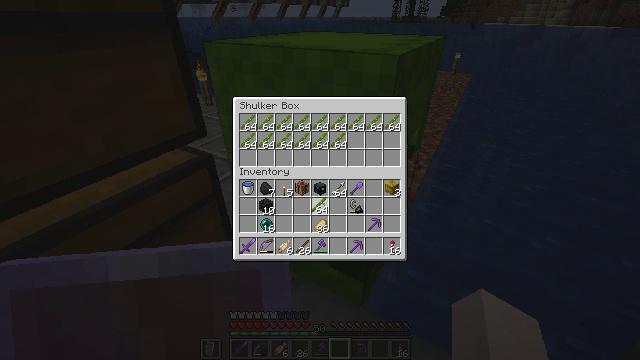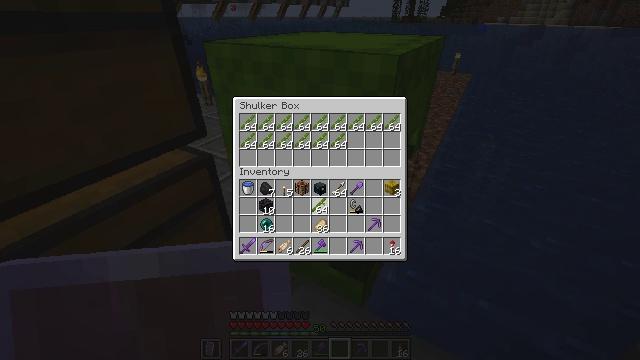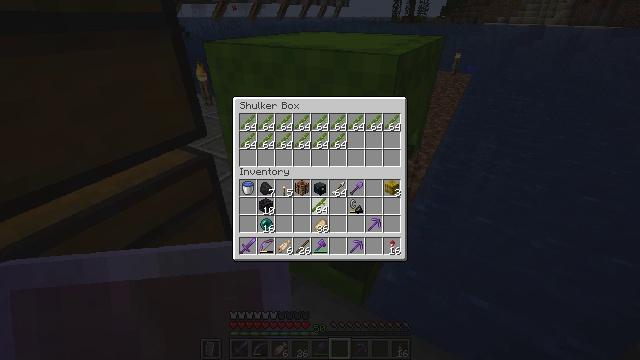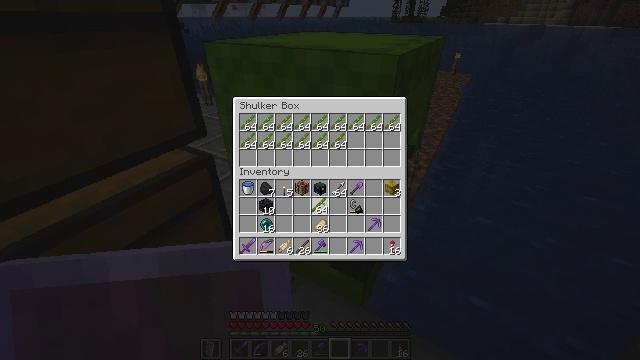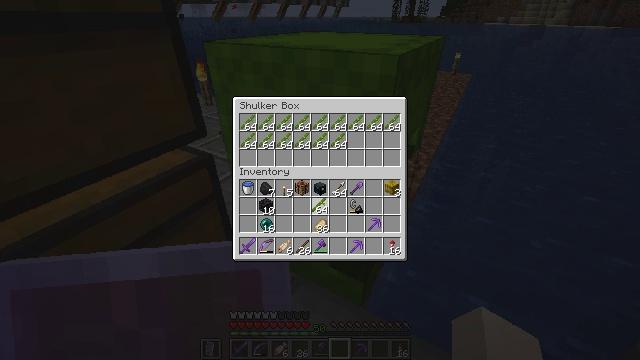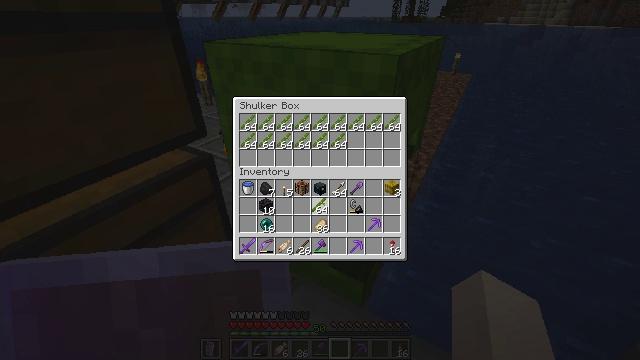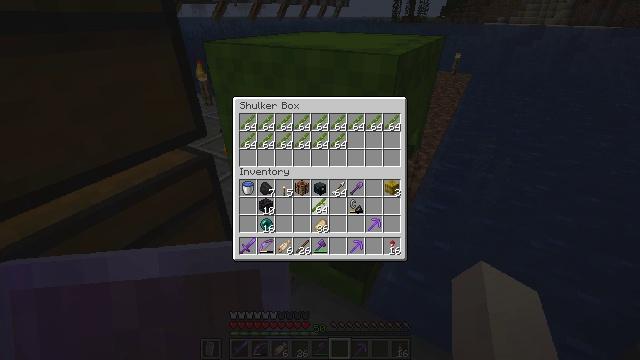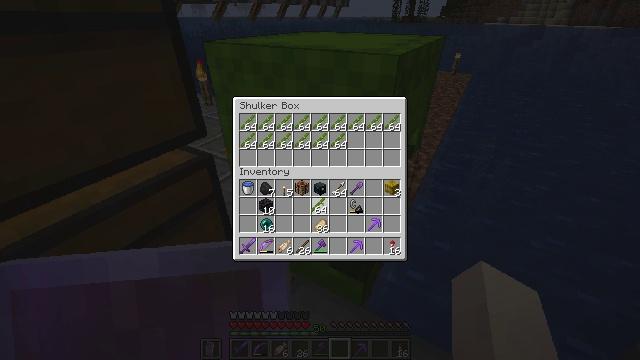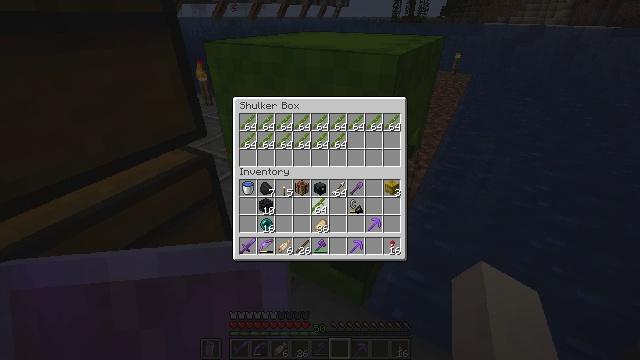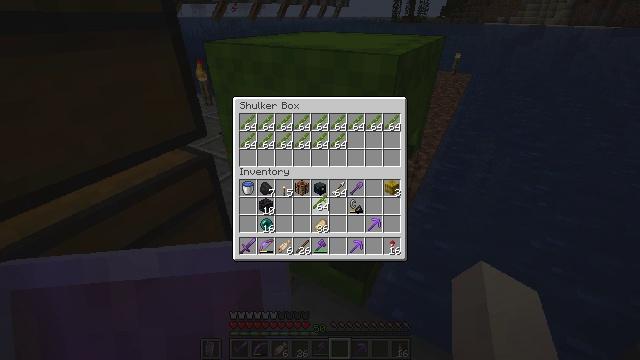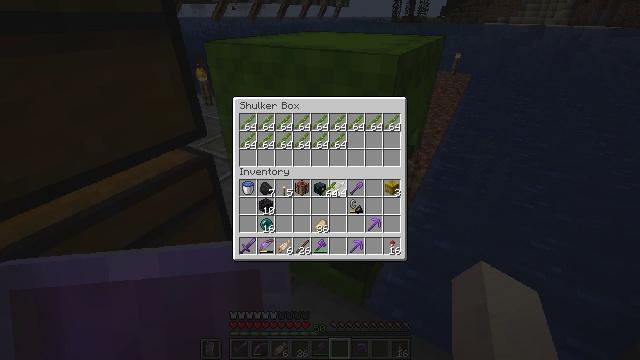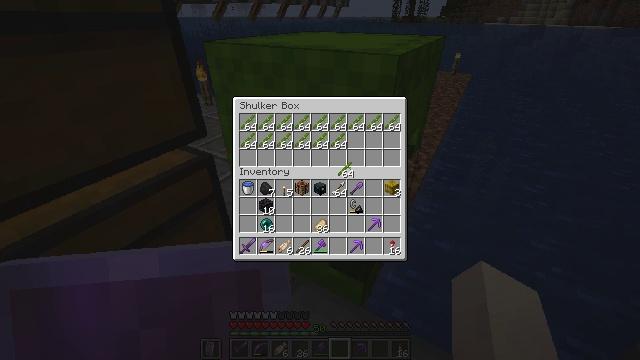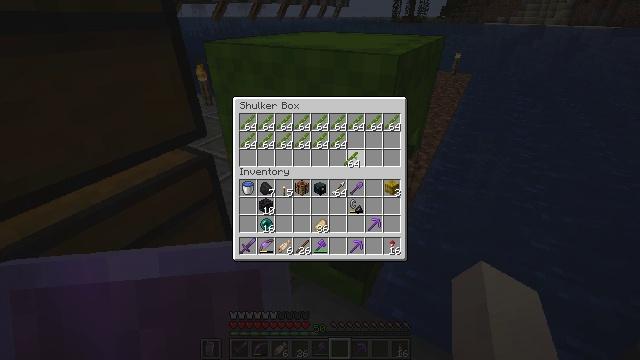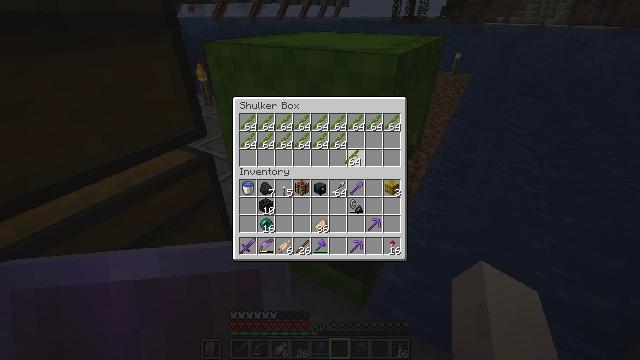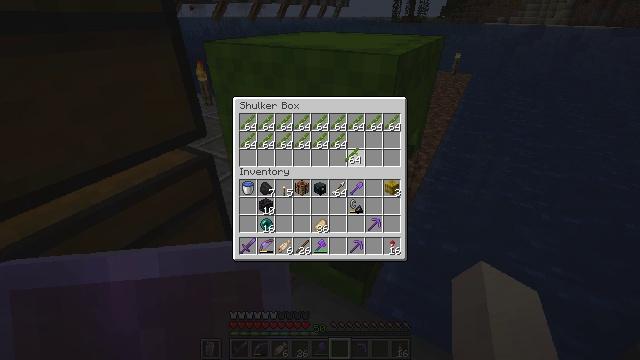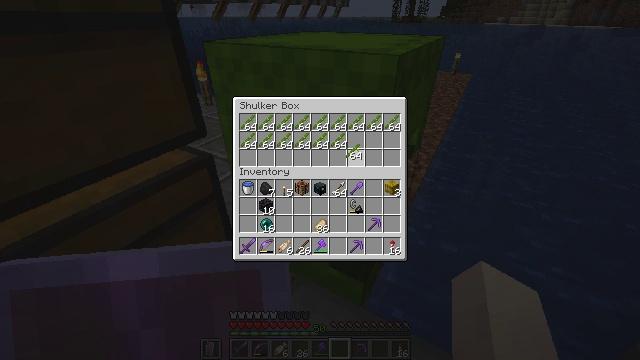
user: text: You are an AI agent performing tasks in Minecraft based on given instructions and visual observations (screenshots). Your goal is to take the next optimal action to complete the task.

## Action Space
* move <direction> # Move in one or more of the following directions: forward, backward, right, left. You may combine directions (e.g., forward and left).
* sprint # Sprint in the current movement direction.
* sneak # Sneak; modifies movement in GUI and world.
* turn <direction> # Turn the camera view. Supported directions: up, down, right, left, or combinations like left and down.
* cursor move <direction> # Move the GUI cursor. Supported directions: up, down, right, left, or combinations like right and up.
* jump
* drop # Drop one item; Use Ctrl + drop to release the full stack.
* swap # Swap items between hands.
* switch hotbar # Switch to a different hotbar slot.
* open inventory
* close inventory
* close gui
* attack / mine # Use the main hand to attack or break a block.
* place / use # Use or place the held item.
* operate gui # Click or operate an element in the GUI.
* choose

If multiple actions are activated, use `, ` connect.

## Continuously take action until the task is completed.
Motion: motion action
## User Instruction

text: Mine the lime shulker box to pick it up.
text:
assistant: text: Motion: sneak, attack / mine
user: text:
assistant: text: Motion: sneak, attack / mine
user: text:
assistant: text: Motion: sneak
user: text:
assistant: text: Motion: sneak
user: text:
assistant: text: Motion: sneak
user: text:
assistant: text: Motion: sneak
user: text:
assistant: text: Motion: sneak
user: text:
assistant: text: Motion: sneak
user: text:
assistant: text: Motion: no_op
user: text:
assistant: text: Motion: turn right and up
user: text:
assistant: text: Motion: turn right and up
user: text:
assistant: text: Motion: turn up
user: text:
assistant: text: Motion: no_op
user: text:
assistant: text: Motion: no_op
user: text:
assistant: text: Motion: no_op
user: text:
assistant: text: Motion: no_op
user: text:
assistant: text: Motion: turn up
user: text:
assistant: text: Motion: turn up
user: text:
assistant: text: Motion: no_op
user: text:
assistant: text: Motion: attack / mine
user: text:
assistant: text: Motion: attack / mine
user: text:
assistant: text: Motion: attack / mine
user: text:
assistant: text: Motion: no_op
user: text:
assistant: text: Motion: no_op
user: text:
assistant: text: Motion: no_op
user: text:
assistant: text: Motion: no_op
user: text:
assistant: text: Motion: no_op
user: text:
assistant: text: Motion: no_op
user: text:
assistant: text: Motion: no_op
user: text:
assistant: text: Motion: no_op